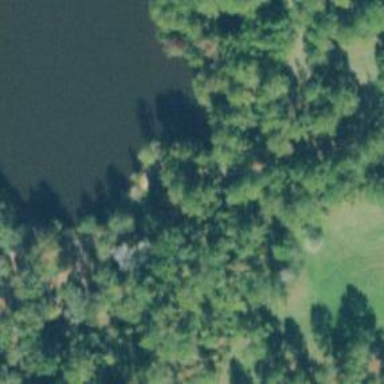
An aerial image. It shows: Pond surrounded by natural water.